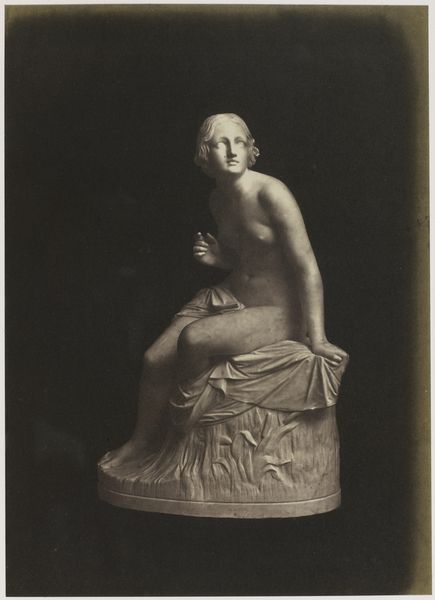
Titel: Sabrina. (Marble) Marshall.
Künstler: C.M. Ferrier & F. von Martens
Standort: Amsterdam
Institution: Rijksmuseum
Schlagwörter: assis, drapé, femme, photographie, sculpture, noir et blanc, photo, vénus, nu, regard levé